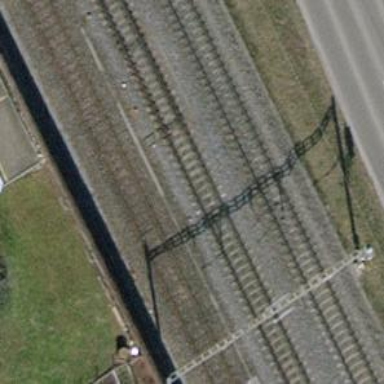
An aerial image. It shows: Railway switch.